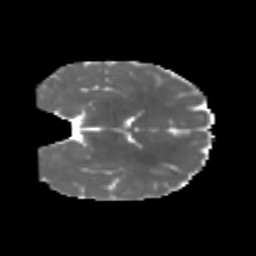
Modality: MD
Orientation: coronal
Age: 7
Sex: male
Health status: healthy